Interaction volume radius: 5 \u00c5
Interaction volume height: 15 \u00c5
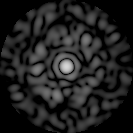
Disorder parameter: 0.8116